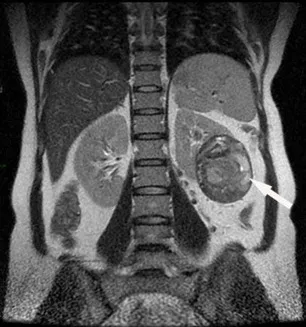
Abdominal magnetic resonance imaging (MRI). A round mass (white arrow) is shown in the middle part of the left kidney with a maximum diameter of 8.3 cm, heterogeneous signal with multiple partitions. (A) Axial plane.
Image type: radiology (mri)